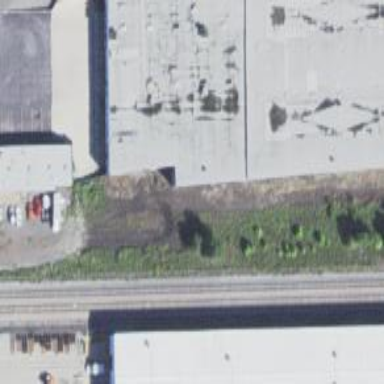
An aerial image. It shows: Abandoned railway siding.